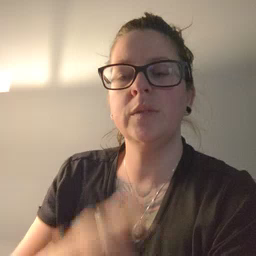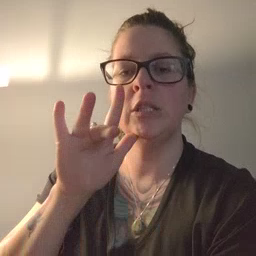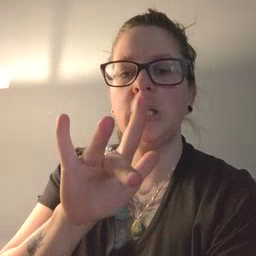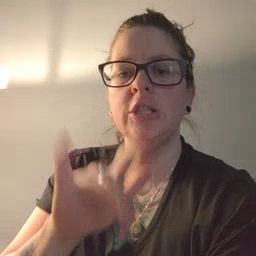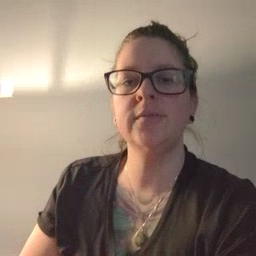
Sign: touch